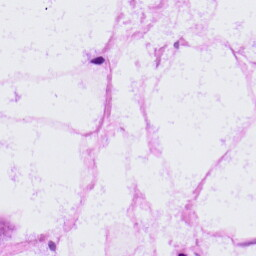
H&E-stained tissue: LymphNode